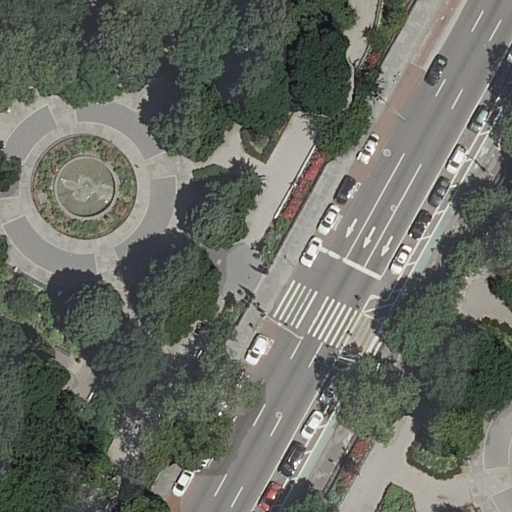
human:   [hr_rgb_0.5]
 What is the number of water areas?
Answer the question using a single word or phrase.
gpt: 1

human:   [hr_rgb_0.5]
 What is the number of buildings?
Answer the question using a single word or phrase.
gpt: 1

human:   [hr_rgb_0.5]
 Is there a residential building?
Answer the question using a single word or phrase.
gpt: yes

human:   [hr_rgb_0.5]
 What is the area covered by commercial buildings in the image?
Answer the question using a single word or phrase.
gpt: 0m2

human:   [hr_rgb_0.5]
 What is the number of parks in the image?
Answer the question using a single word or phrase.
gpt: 1

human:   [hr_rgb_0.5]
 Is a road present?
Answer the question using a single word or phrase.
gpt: yes

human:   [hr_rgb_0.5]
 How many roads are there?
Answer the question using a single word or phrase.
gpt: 18

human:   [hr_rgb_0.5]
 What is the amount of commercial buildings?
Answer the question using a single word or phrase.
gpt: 0

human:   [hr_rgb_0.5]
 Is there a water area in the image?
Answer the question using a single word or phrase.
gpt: yes

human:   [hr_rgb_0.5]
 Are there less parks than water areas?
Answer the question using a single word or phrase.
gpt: no

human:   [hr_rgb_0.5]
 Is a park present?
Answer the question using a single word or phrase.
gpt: yes

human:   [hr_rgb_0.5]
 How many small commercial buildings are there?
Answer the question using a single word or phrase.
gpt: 0

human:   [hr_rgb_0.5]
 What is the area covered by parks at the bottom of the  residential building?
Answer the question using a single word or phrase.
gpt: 0m2

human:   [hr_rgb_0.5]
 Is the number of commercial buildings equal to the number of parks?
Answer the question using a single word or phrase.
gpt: no

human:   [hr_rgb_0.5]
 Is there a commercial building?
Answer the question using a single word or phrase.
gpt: no

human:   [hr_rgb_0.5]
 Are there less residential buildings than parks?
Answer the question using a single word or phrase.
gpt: no

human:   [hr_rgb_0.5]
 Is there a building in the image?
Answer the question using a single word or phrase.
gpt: yes

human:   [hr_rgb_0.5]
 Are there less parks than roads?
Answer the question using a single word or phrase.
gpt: yes

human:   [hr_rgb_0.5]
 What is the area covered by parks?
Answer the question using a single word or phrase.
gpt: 6271m2

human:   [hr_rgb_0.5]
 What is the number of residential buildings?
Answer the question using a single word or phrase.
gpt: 1

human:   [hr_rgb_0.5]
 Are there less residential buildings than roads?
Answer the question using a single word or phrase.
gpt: yes

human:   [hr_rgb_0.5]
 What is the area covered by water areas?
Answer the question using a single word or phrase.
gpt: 108m2

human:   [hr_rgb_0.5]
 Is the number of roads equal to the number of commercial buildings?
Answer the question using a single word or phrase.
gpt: no

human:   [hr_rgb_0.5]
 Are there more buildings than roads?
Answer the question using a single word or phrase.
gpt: no

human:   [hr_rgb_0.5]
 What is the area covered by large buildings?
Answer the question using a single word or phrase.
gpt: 0m2

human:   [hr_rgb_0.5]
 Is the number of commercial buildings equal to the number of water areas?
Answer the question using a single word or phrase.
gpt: no

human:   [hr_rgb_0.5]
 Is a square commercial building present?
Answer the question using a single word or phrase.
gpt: no

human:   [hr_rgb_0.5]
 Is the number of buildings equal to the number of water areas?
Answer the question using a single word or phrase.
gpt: yes

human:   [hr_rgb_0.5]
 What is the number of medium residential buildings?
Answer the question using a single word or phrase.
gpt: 0

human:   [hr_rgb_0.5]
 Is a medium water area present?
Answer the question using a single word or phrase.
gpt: yes

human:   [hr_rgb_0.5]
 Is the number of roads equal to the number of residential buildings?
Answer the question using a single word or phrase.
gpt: no

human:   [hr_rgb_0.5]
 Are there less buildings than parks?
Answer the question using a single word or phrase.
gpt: no

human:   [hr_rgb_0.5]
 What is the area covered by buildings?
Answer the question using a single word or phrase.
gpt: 9m2

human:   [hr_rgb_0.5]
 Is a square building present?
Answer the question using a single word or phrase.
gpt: no

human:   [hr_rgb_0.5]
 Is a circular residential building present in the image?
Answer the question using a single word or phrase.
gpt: no

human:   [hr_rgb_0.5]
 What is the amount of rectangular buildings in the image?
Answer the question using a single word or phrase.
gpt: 1

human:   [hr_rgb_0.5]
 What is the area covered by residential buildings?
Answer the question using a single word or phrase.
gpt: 9m2

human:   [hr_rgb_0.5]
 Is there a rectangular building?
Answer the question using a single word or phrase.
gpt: yes

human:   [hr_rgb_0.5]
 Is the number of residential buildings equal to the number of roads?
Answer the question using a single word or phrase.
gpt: no

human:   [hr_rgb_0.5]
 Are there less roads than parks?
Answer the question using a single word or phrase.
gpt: no

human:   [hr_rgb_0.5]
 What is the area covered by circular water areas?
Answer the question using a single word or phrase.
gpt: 108m2

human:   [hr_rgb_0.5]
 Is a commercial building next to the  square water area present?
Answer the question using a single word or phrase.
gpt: no

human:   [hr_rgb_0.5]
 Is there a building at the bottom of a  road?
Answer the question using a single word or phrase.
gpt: yes

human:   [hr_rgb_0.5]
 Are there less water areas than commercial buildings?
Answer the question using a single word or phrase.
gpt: no

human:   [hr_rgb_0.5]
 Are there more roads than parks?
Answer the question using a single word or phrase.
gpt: yes

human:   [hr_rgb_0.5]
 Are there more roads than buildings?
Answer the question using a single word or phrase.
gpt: yes

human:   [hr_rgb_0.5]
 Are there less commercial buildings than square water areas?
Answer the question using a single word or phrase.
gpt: yes

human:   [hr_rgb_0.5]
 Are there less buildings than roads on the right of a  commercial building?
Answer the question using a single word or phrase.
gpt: no

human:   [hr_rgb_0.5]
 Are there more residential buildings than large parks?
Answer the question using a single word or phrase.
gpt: no

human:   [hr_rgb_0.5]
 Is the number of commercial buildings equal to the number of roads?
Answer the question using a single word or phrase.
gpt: no

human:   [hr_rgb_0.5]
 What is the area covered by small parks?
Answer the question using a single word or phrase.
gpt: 0m2

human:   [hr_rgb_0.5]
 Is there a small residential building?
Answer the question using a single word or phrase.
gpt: yes

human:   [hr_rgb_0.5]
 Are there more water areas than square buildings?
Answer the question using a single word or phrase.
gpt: yes

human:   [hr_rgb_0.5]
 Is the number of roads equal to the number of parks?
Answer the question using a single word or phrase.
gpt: no

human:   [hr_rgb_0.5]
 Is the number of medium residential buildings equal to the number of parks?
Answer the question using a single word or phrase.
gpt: no

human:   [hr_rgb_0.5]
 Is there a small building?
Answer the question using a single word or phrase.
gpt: yes

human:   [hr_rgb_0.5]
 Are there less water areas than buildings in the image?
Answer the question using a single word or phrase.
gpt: no

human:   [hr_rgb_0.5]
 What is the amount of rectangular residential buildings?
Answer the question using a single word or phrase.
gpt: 1

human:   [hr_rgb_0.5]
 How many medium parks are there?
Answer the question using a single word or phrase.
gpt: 0

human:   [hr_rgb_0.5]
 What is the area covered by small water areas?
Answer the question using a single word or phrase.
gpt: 0m2

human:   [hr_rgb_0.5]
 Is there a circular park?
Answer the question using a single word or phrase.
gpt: no

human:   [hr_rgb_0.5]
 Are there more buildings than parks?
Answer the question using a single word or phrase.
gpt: no

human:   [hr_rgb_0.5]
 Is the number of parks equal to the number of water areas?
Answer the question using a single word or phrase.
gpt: yes

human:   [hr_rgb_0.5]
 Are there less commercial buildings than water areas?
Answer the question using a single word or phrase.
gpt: yes